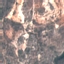
Land use / land cover class: HerbaceousVegetation